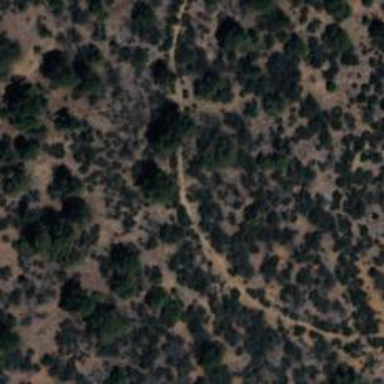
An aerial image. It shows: Path.